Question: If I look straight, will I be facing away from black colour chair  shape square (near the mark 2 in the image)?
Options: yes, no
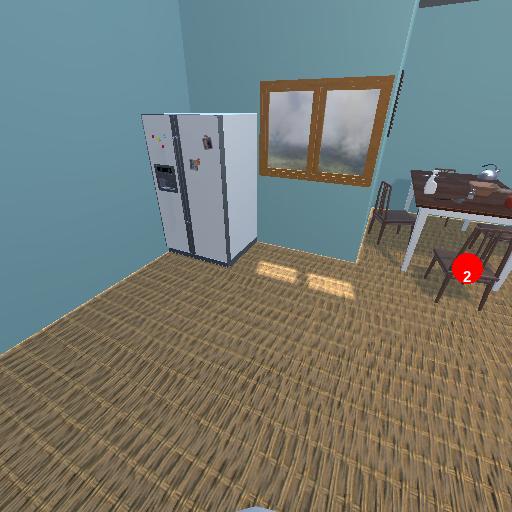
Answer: yes